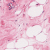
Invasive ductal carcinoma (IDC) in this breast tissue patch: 0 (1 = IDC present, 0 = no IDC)